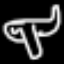
Label: airplane